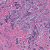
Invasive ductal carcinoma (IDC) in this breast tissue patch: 1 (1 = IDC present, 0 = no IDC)